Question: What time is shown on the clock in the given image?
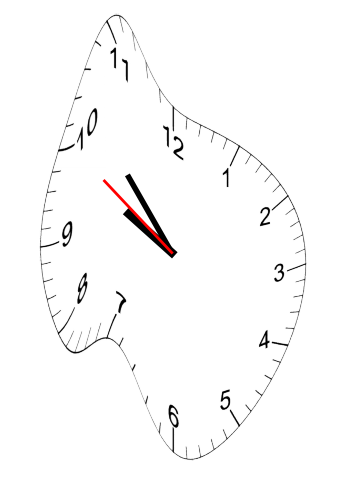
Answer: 09:52:50